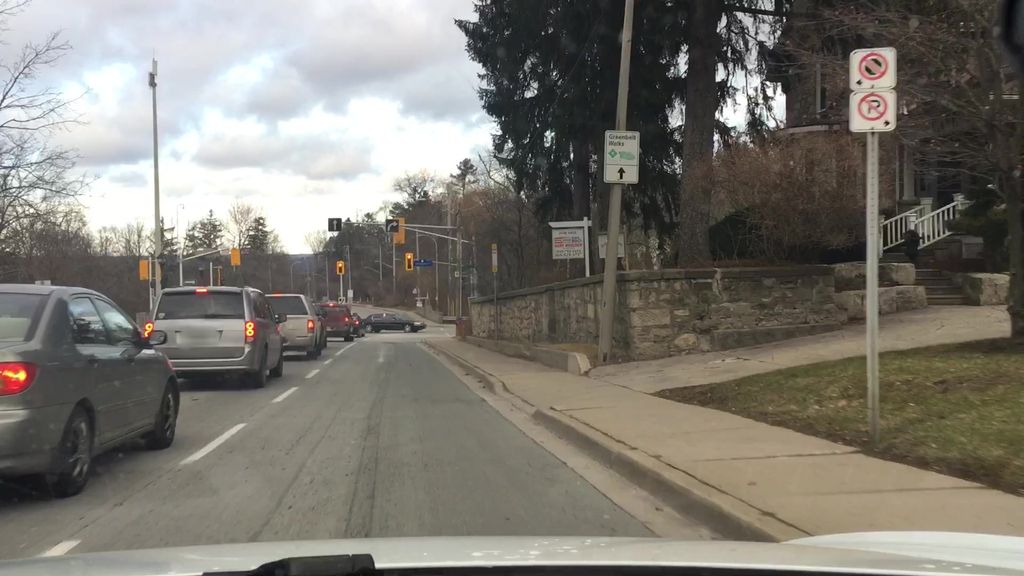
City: hamilton